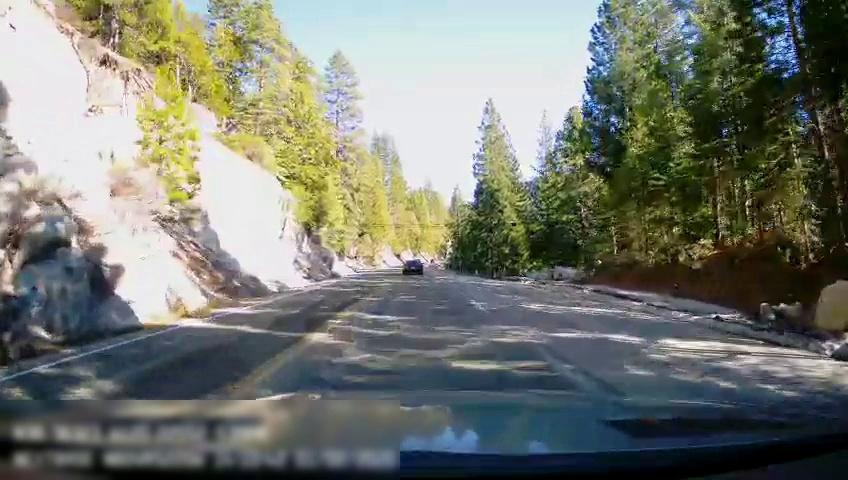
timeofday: Day
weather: Sunny
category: Drivable Space
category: Vehicles | Car
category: Lanes | Opposite Lane
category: Lanes | Current Lane
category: Lanes | Opposite Lane
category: Lanes | Current Lane